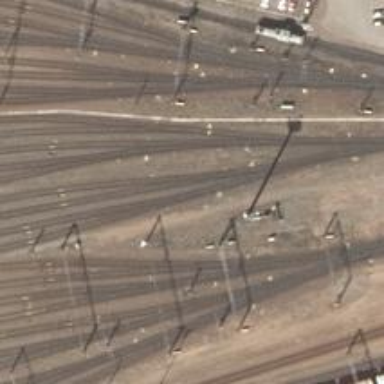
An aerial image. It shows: Railway yard used for servicing trains.